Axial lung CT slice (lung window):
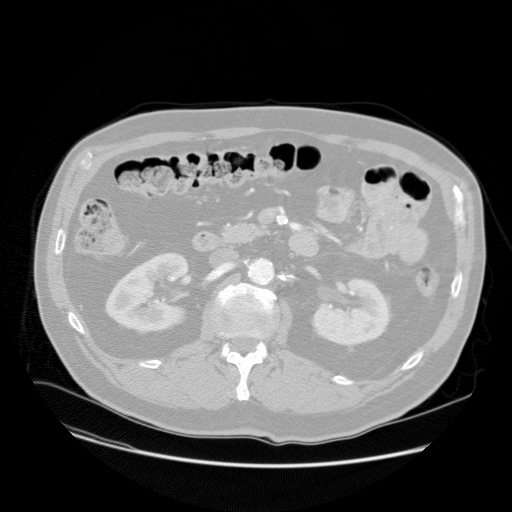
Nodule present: no